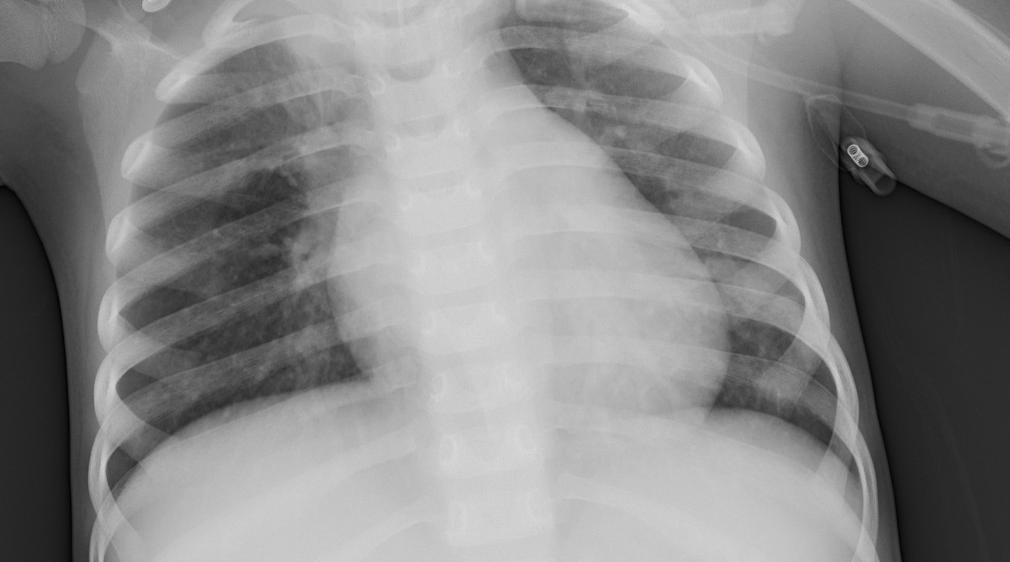
Diagnosis: PNEUMONIA